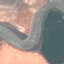
Label: River